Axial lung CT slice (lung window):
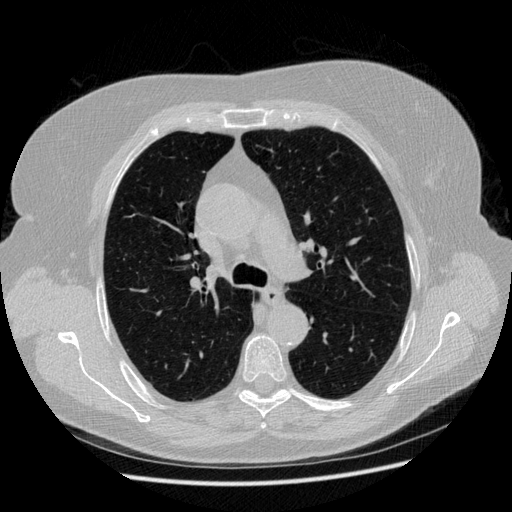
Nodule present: no